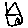
Label: house